Question: I am having a problem finding the right viewport meta tag to use for a responsive site while restricting user scaling.
Currently I am using:
'''
<meta name="viewport" content="width=device-width, height=device-height, initial-scale=1.0, user-scalable=no, minimum-scale=1.0, maximum-scale=1.0">
'''
I am getting some really weird issues on my iPad2. Upon orientation change, the layout for the previous orientation, including elements that should be hidden by media queries, is taken and posted over-top of the correct layout.
I appreciate any help.
Thanks,

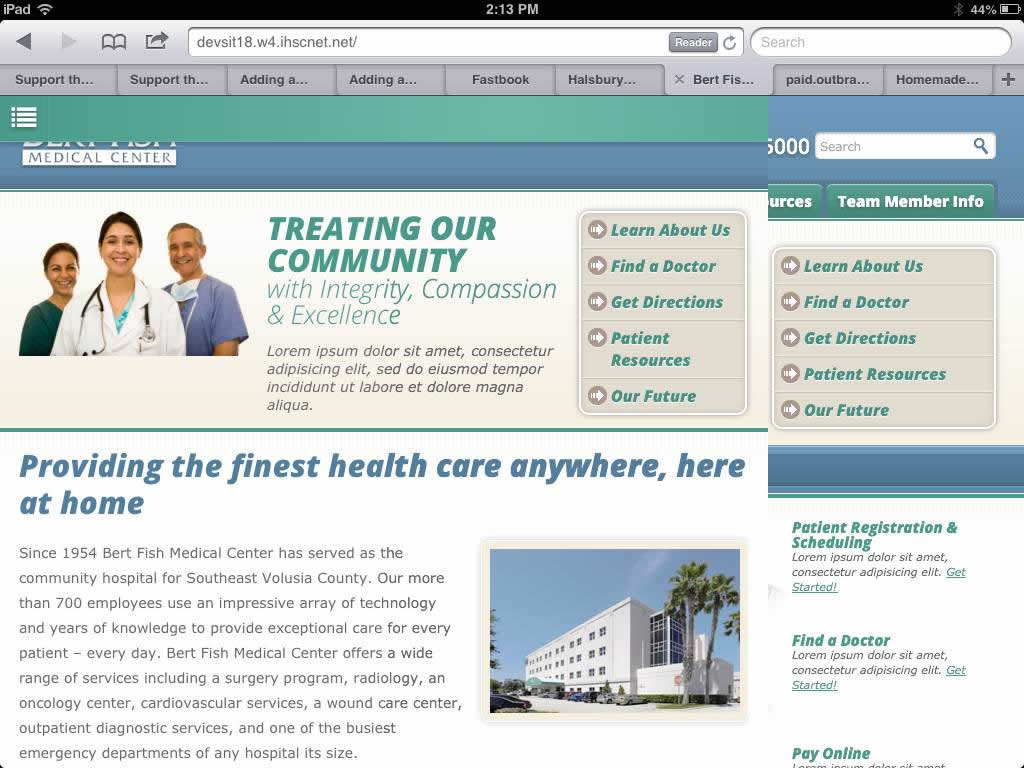
Answer: just this and nothing else, remove the rest
'''
<meta name="viewport" content="width=device-width,initial-scale=1,user-scalable=no">
'''